Question: How can I go about trying to order the points of an irregular array from top left to bottom right, such as in the image below?

Methods I've considered are:
- calculate the distance of each point from the top left of the image (Pythagoras's theorem) but apply some kind of weighting to the 'Y' coordinate in an attempt to prioritise points on the same ''row'' e.g. 'distance = SQRT((x * x) + (weighting * (y * y)))'- sort the points into logical rows, then sort each row.
Part of the difficulty is that I do not know how many rows and columns will be present in the image coupled with the irregularity of the array of points. Any advice would be greatly appreciated.
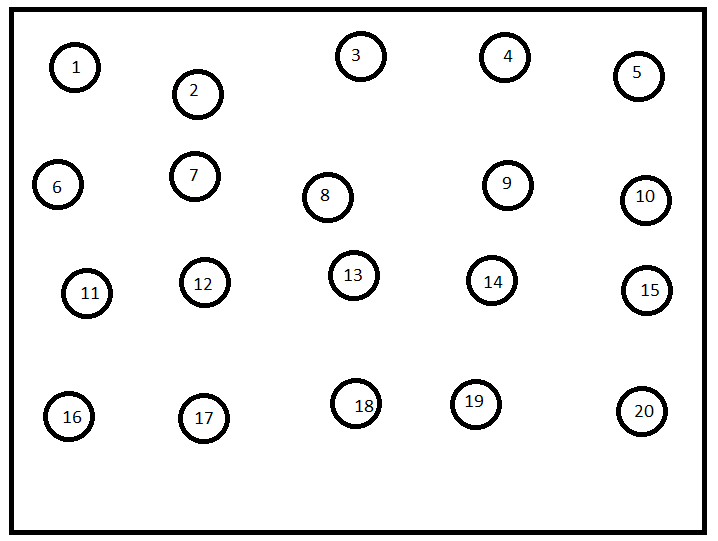
Answer: Even though the question is a bit older, I recently had a similar problem when calibrating a camera.
The algorithm is quite simple and based on <URL>:
- - - - - - - -
My python implementation looks like this:
'''
#detect the keypoints
detector = cv2.SimpleBlobDetector_create(params)
keypoints = detector.detect(img)
img_with_keypoints = cv2.drawKeypoints(img, keypoints, np.array([]), (0, 0, 255),
cv2.DRAW_MATCHES_FLAGS_DRAW_RICH_KEYPOINTS)
points = []
keypoints_to_search = keypoints[:]
while len(keypoints_to_search) > 0:
a = sorted(keypoints_to_search, key=lambda p: (p.pt[0]) + (p.pt[1]))[0] # find upper left point
b = sorted(keypoints_to_search, key=lambda p: (p.pt[0]) - (p.pt[1]))[-1] # find upper right point
cv2.line(img_with_keypoints, (int(a.pt[0]), int(a.pt[1])), (int(b.pt[0]), int(b.pt[1])), (255, 0, 0), 1)
# convert opencv keypoint to numpy 3d point
a = np.array([a.pt[0], a.pt[1], 0])
b = np.array([b.pt[0], b.pt[1], 0])
row_points = []
remaining_points = []
for k in keypoints_to_search:
p = np.array([k.pt[0], k.pt[1], 0])
d = k.size # diameter of the keypoint (might be a theshold)
dist = np.linalg.norm(np.cross(np.subtract(p, a), np.subtract(b, a))) / np.linalg.norm(b) # distance between keypoint and line a->b
if d/2 > dist:
row_points.append(k)
else:
remaining_points.append(k)
points.extend(sorted(row_points, key=lambda h: h.pt[0]))
keypoints_to_search = remaining_points
'''
<URL>
<URL>